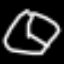
Label: clock